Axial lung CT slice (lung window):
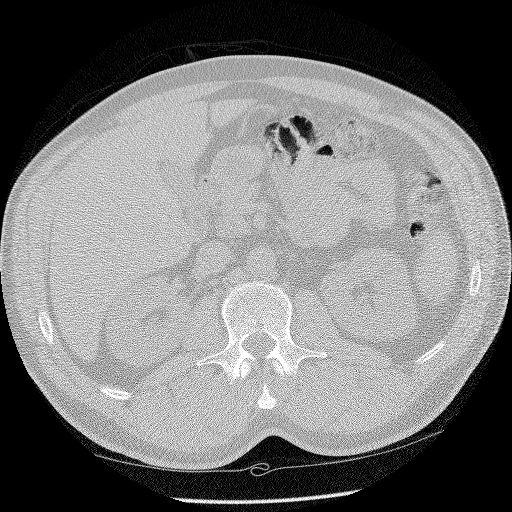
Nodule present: no